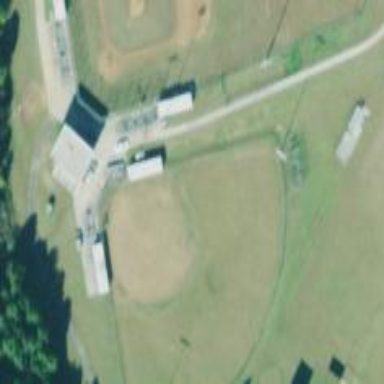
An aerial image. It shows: Baseball pitch for leisure land activities.